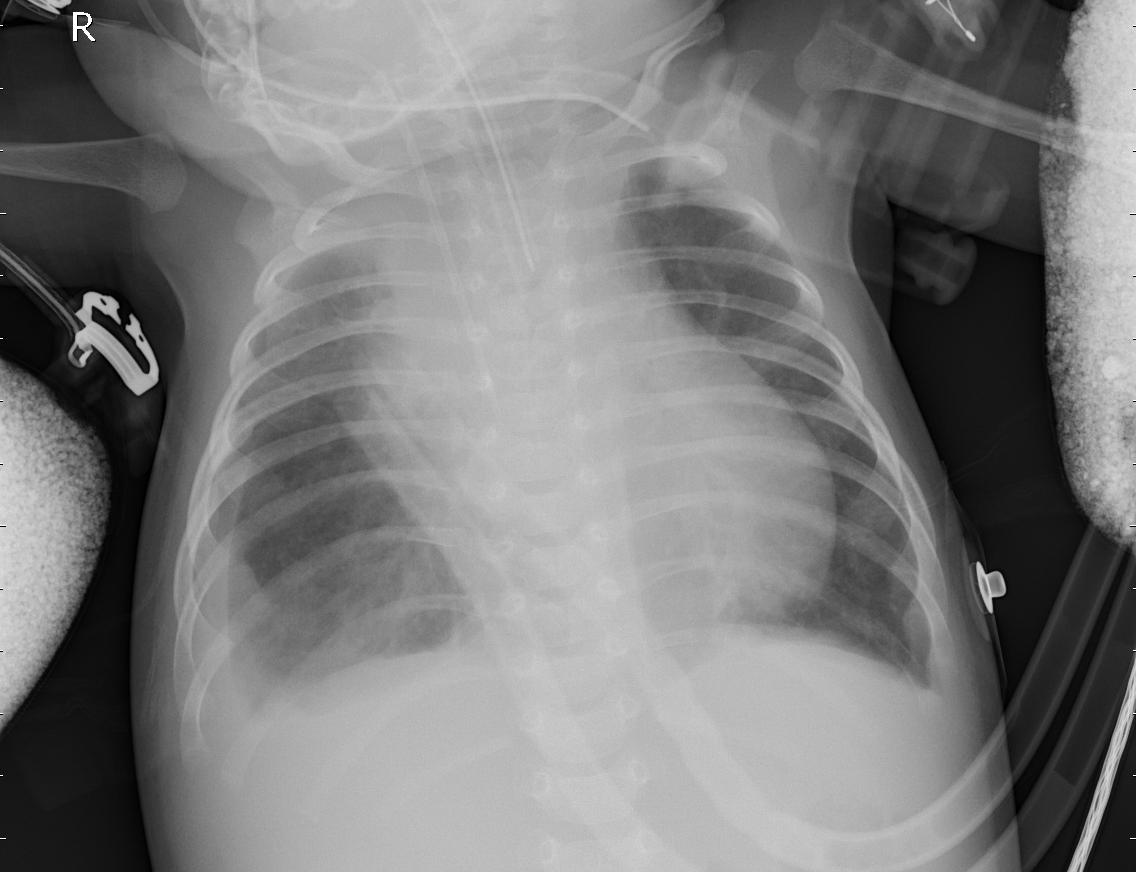
Diagnosis: PNEUMONIA